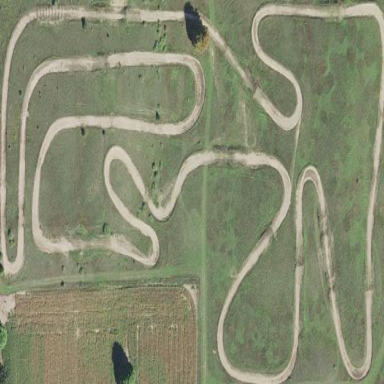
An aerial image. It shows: Motocross raceway with dirt surface.